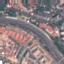
Land use / land cover class: Highway